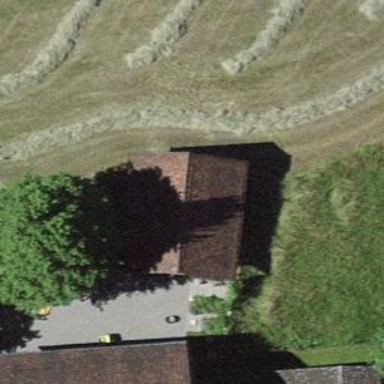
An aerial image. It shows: Garage building.